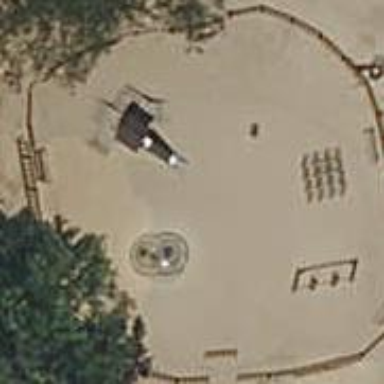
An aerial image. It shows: Playground area for leisure activities on the land.